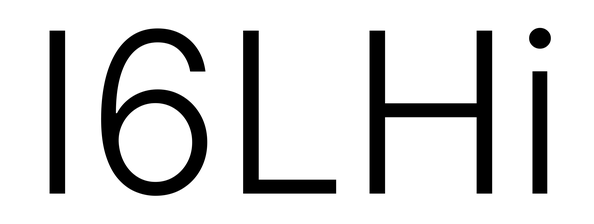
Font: Inter_Light